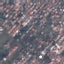
Land use / land cover: Residential